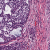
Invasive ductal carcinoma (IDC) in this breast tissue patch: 1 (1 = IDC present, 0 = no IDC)